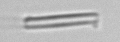
Label: fiber